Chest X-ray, AP view. Patient: 21 years old, sex F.
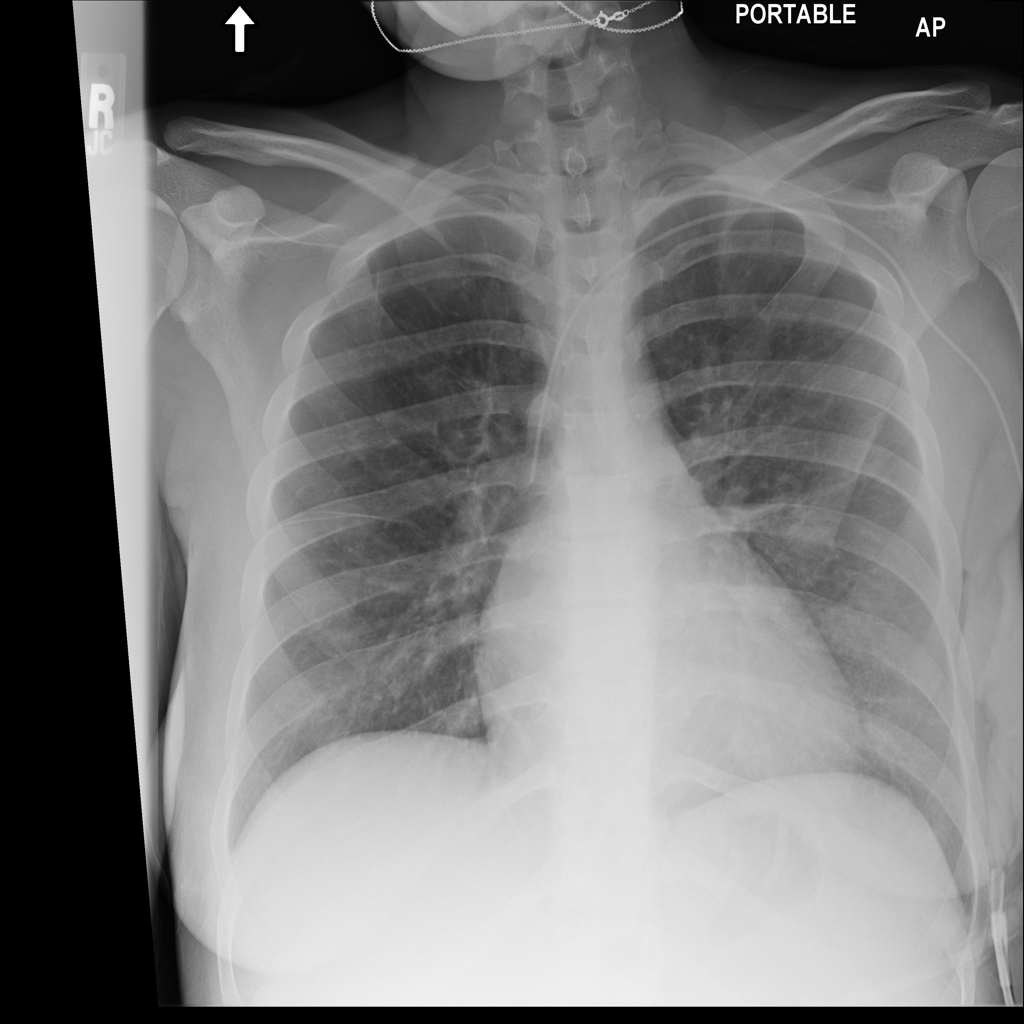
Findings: No Finding